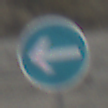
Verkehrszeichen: VorgeschriebeneFahrtrichtungHierLinks
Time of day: SunriseSunset
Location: Outdoor (RoadRail)
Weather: PartlyCloudy
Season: NotSpecified
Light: Natural